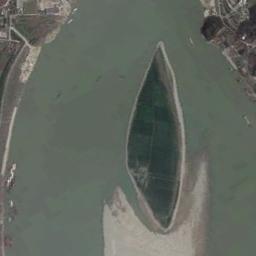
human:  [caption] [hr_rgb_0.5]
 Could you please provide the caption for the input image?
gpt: The shape of the island is strange .

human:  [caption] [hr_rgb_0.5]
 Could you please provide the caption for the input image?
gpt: Many trees are on the island .

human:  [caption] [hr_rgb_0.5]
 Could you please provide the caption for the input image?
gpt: A shuttle-shaped island surrounded by turquoise waters between the two banks  The island is a green and yellow-brown field with a white sand beach .

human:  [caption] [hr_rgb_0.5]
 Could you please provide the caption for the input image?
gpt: The central island has some farmland and the color of the river is green .

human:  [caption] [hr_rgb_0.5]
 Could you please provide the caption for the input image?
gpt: The green island is in a green river .